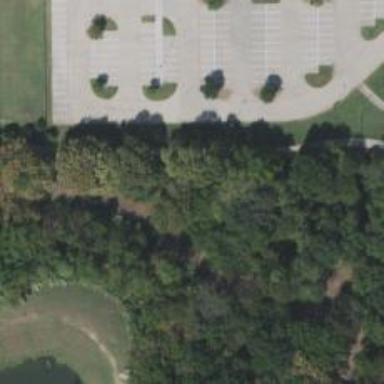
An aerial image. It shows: Disc golf hole as part of disc golf sport activity.